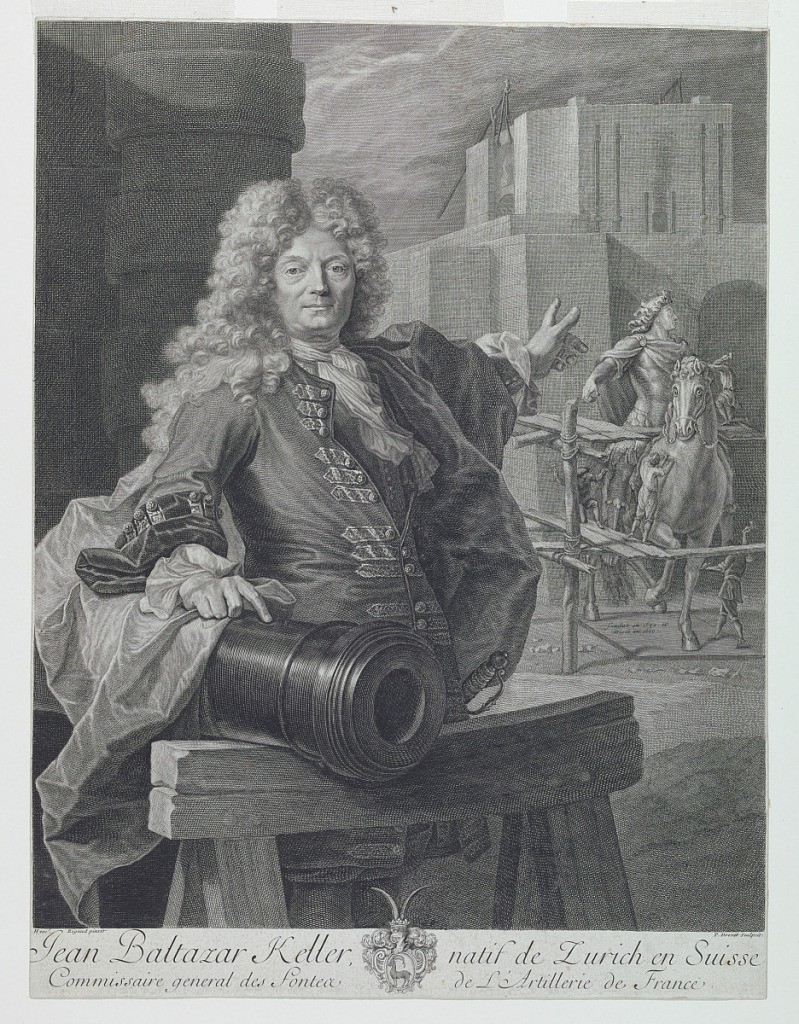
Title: Portrait of Jean-Balthasar Keller
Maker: Pierre Drevet, 1663 - 1738
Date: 1699
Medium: Etching on paper in black ink
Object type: Print
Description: Keller stands in front of the foundry. His right hand rests on a gun; with his left he points to the equestrian statue of Louis XIV, another work by him, which is just in finishing process in the courtyard.